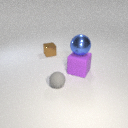
small gray rubber sphere in front of small brown metal cube